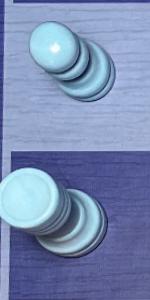
Label: Rook_White